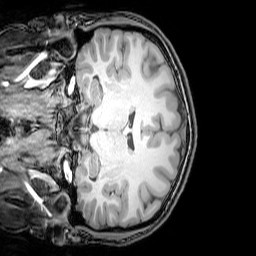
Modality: T1w
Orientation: coronal
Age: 25
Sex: male
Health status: healthy
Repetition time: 0.081 s
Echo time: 0.037 s